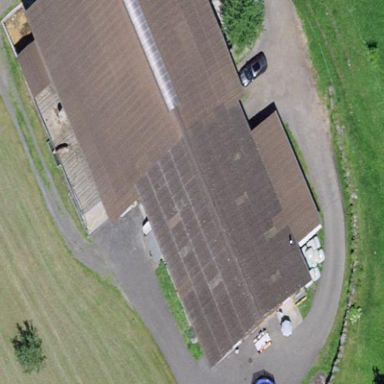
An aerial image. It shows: Farmyard area.